Question: I'm trying to do something like that last image, the one that has the product detail to add to cart with the blurred background
Is there a way to make that floating screen in react navite?
I'm looking for something maybe similar to it, I don't really care about the content inside of it, just the general screen popup
I dont know how its called, so pointing me in a direction to do research or just naming it so I can google it would very much be appreciated it

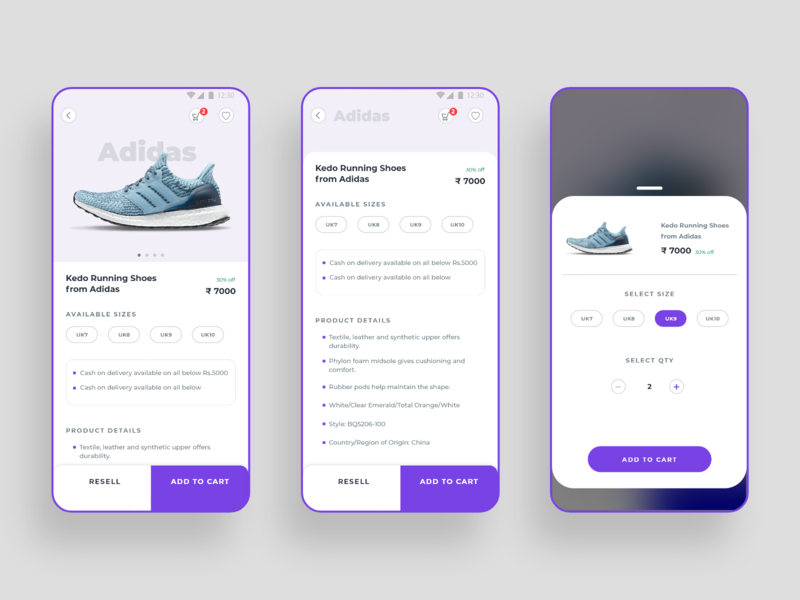
Answer: It's called Modal and you can use React Native's component to present it. Check for official documentation <URL>
For the blur part, you can use this library <URL>
Here is a sample code to show the modal:
'''
import React, { useState } from "react";
import { Alert, Modal, StyleSheet, Text, Pressable, View } from "react-native";
const App = () => {
const [modalVisible, setModalVisible] = useState(false);
return (
<View style={styles.centeredView}>
<Modal
animationType="slide"
transparent={true}
visible={modalVisible}
onRequestClose={() => {
Alert.alert("Modal has been closed.");
setModalVisible(!modalVisible);
}}
>
<View style={styles.centeredView}>
<View style={styles.modalView}>
<Text style={styles.modalText}>Hello World!</Text>
<Pressable
style={[styles.button, styles.buttonClose]}
onPress={() => setModalVisible(!modalVisible)}
>
<Text style={styles.textStyle}>Hide Modal</Text>
</Pressable>
</View>
</View>
</Modal>
<Pressable
style={[styles.button, styles.buttonOpen]}
onPress={() => setModalVisible(true)}
>
<Text style={styles.textStyle}>Show Modal</Text>
</Pressable>
</View>
);
};
const styles = StyleSheet.create({
centeredView: {
flex: 1,
justifyContent: "center",
alignItems: "center",
marginTop: 22
},
modalView: {
margin: 20,
backgroundColor: "white",
borderRadius: 20,
padding: 35,
alignItems: "center",
shadowColor: "#000",
shadowOffset: {
width: 0,
height: 2
},
shadowOpacity: 0.25,
shadowRadius: 4,
elevation: 5
},
button: {
borderRadius: 20,
padding: 10,
elevation: 2
},
buttonOpen: {
backgroundColor: "#F194FF",
},
buttonClose: {
backgroundColor: "#2196F3",
},
textStyle: {
color: "white",
fontWeight: "bold",
textAlign: "center"
},
modalText: {
marginBottom: 15,
textAlign: "center"
}
});
export default App;
'''